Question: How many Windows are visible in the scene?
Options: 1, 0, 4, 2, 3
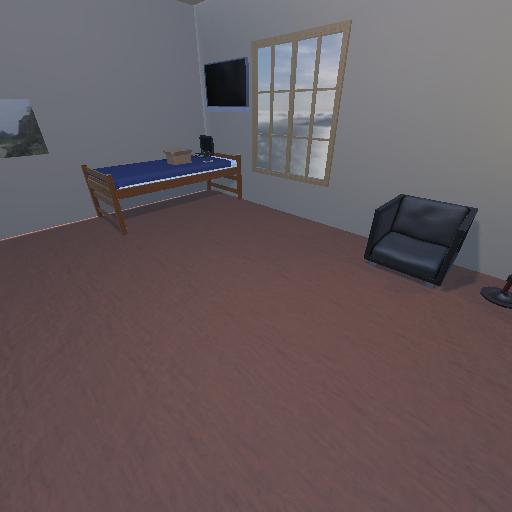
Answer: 1